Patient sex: M
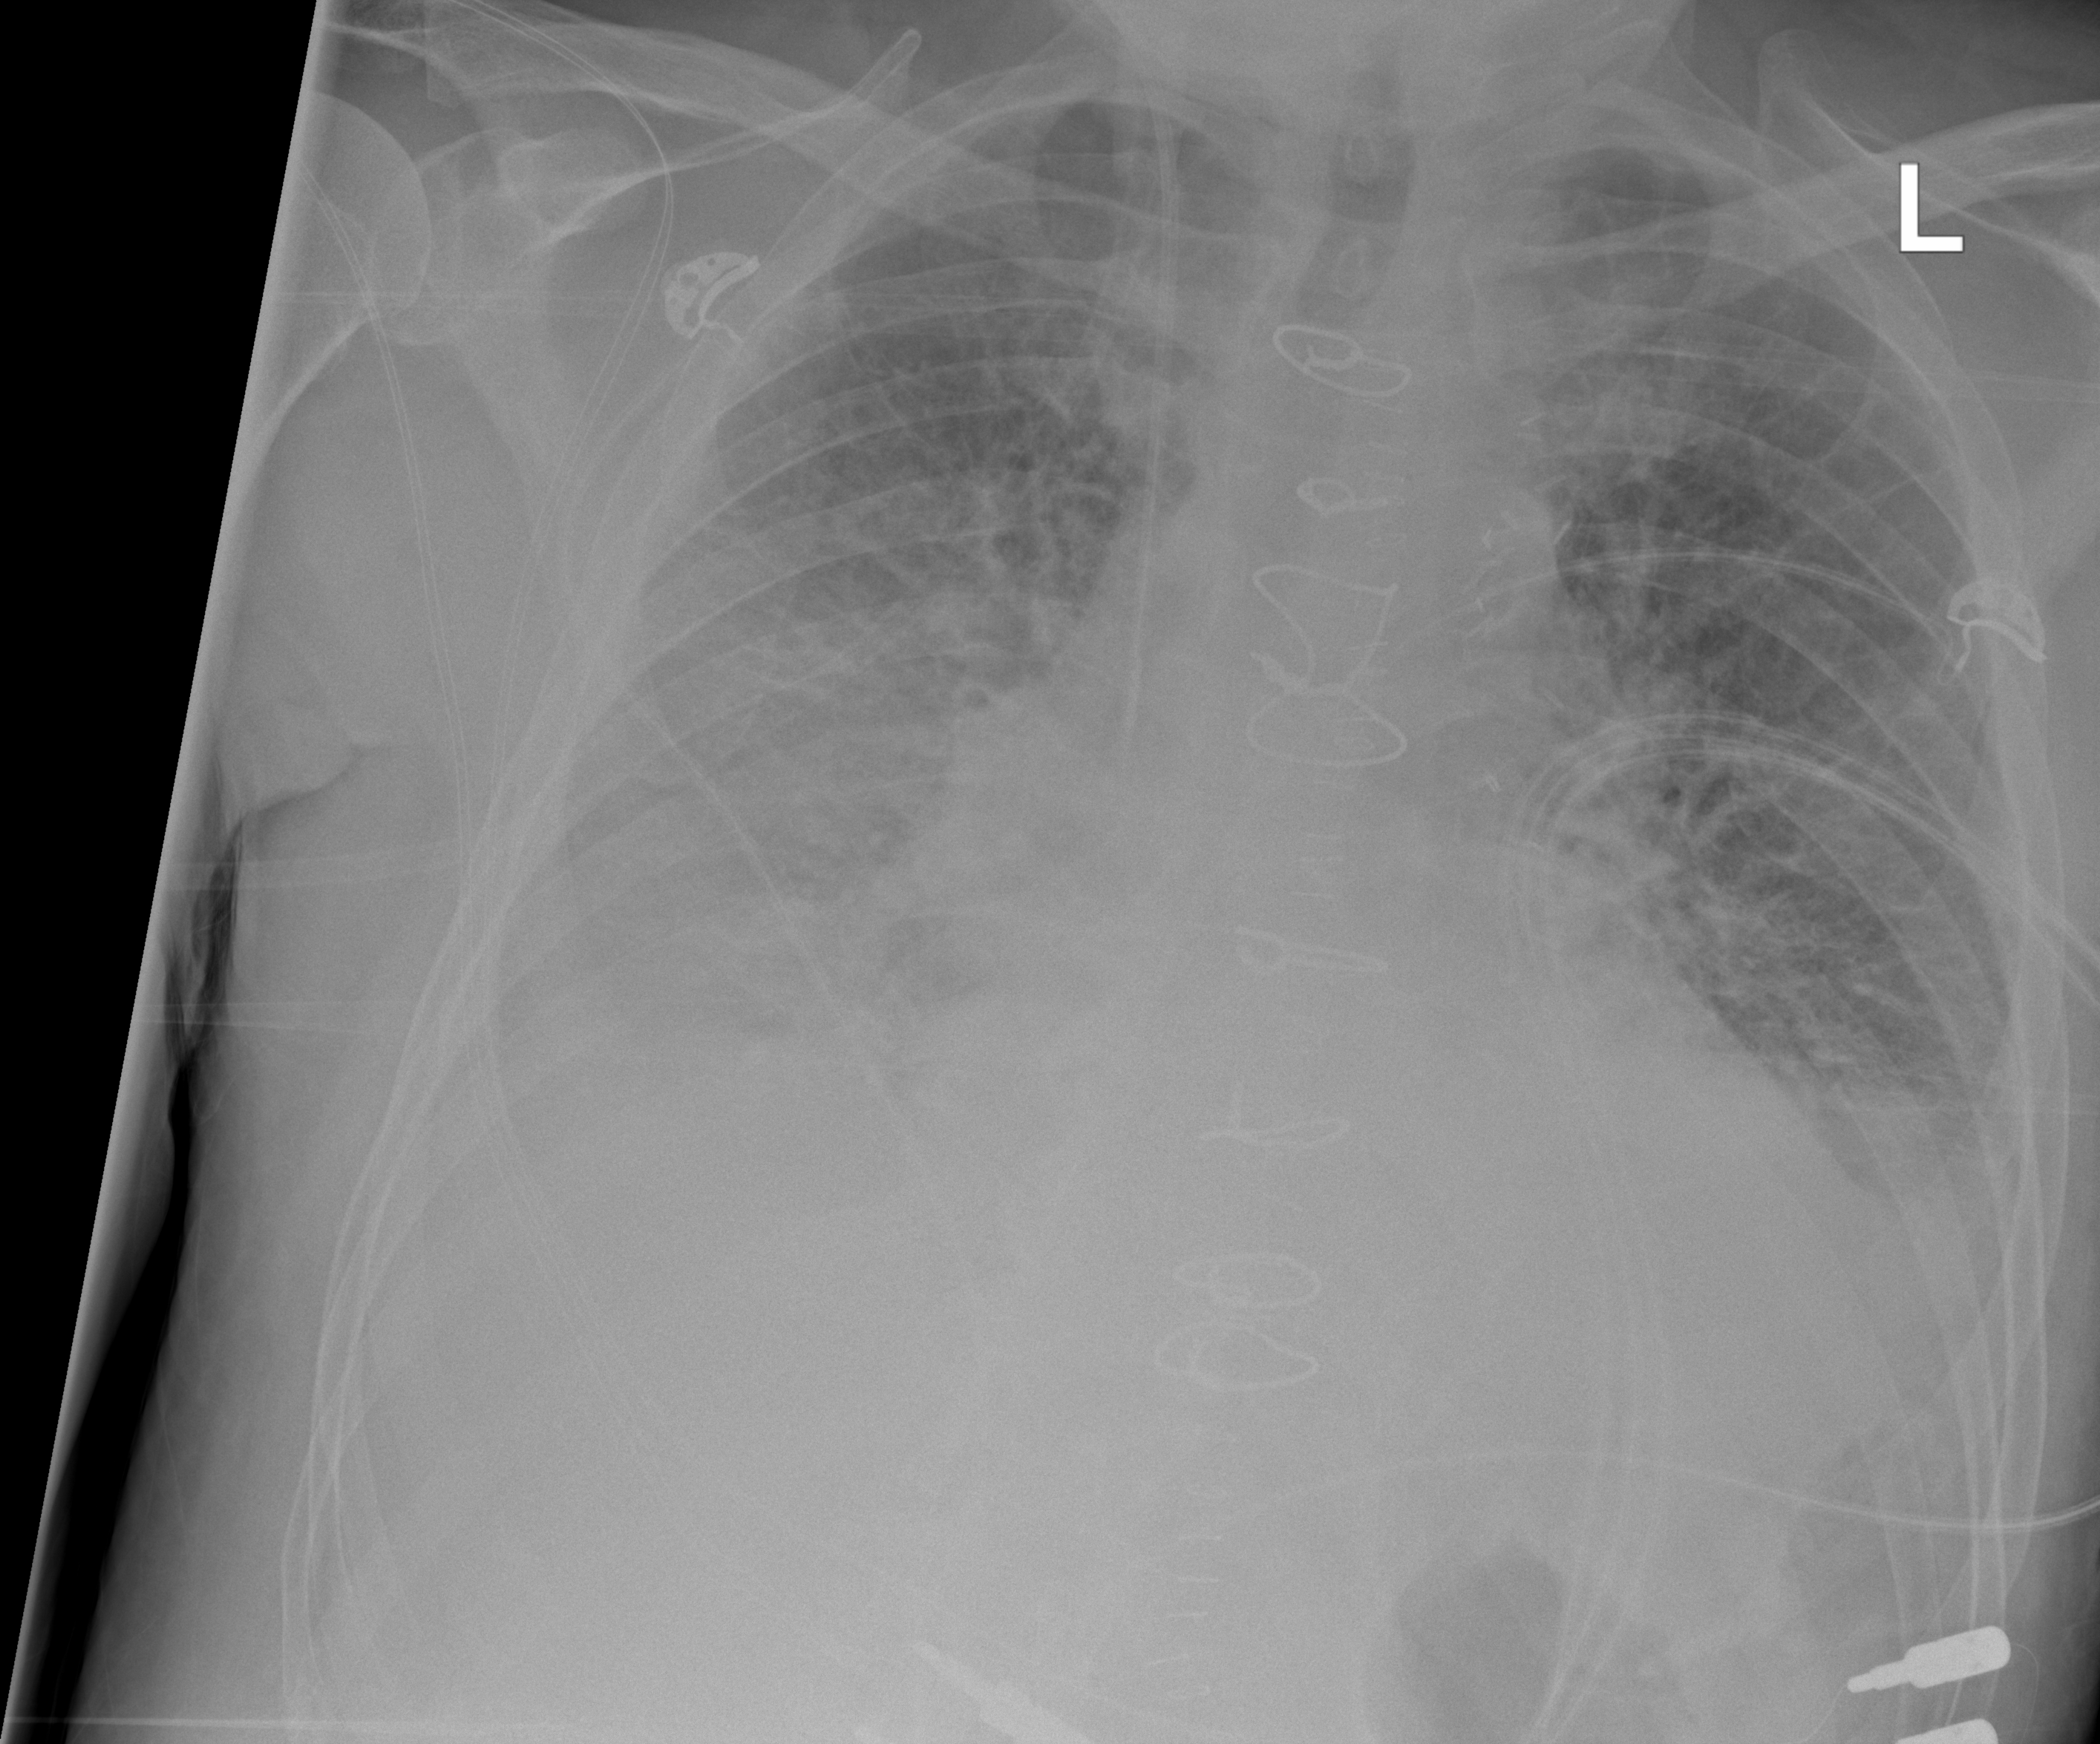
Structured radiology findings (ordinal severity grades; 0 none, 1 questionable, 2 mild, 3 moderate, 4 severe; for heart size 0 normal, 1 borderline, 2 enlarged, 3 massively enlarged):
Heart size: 1
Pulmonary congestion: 2
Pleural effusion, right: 3
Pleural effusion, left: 2
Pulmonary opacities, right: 3
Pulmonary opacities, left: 2
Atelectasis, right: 3
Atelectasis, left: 2